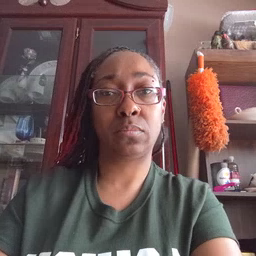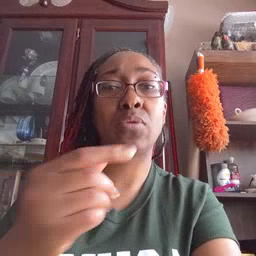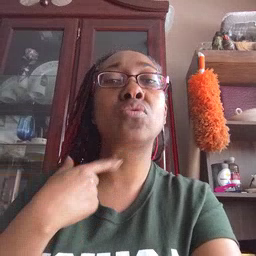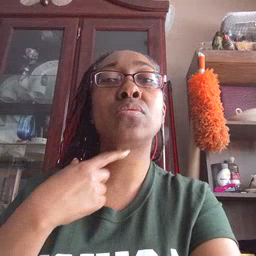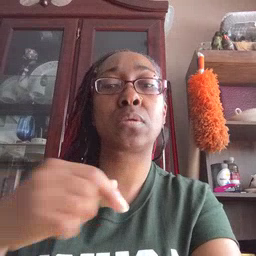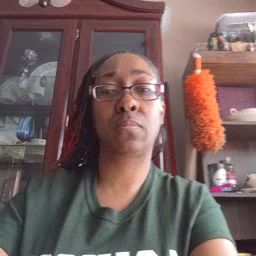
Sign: thirsty